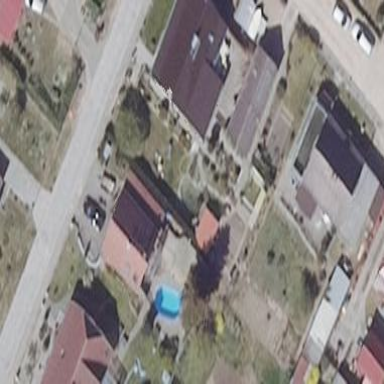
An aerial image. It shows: Simple and straightforward house.